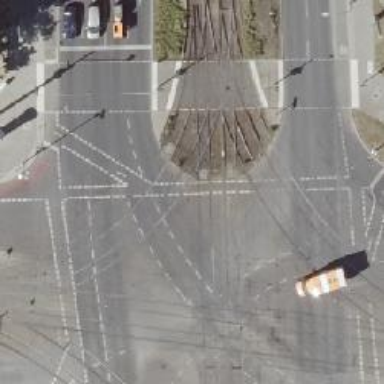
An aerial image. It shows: Tram crossing on the railway.